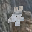
Label: 4